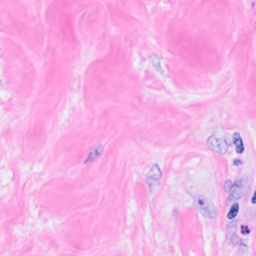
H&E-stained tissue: Breast